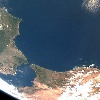
Label: water